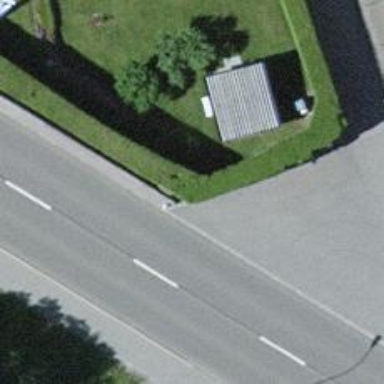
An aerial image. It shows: Hedge acting as barrier.